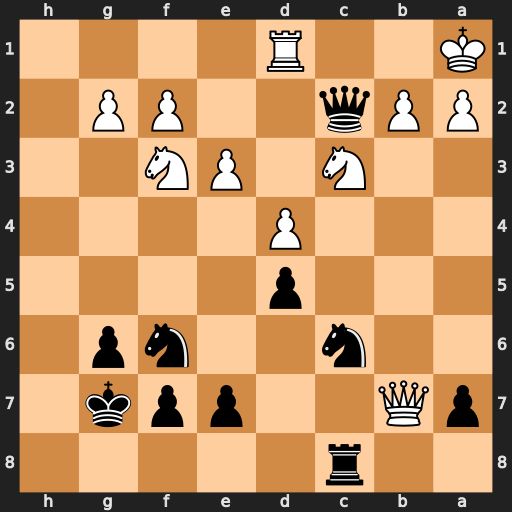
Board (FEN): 2r5/pQ2ppk1/2n2np1/3p4/3P4/2N1PN2/PPq2PP1/K2R4
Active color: b
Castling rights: -
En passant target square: -
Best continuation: Rb8 Ne1 Qxd1+ Nxd1 Rxb7